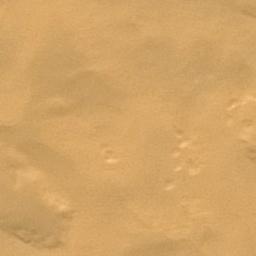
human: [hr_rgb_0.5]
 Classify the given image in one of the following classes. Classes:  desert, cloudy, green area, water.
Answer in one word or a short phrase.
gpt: desert